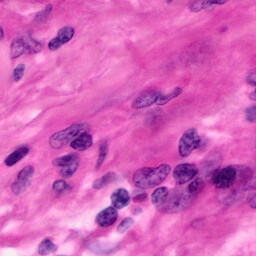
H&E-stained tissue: Pancreatic